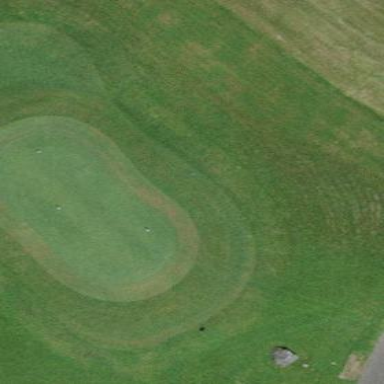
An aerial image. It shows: Picturesque green golfing area with grass land use.